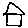
Label: house